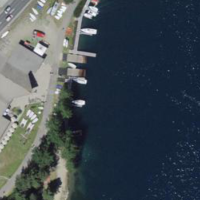
EUNIS habitat code: 14
Species observed at this site:
Vanessa atalanta
Fulica atra
Corvus corone
Passer domesticus